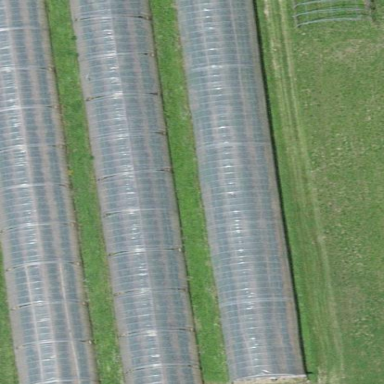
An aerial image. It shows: Greenhouse.